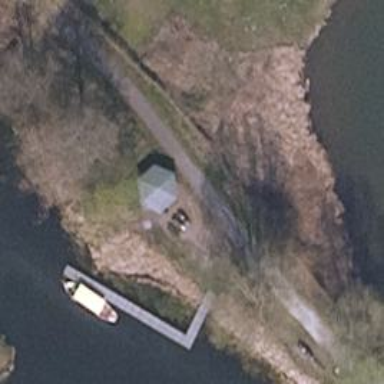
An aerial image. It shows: Weather shelter for public use.